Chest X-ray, PA view. Patient: 48 years old, sex M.
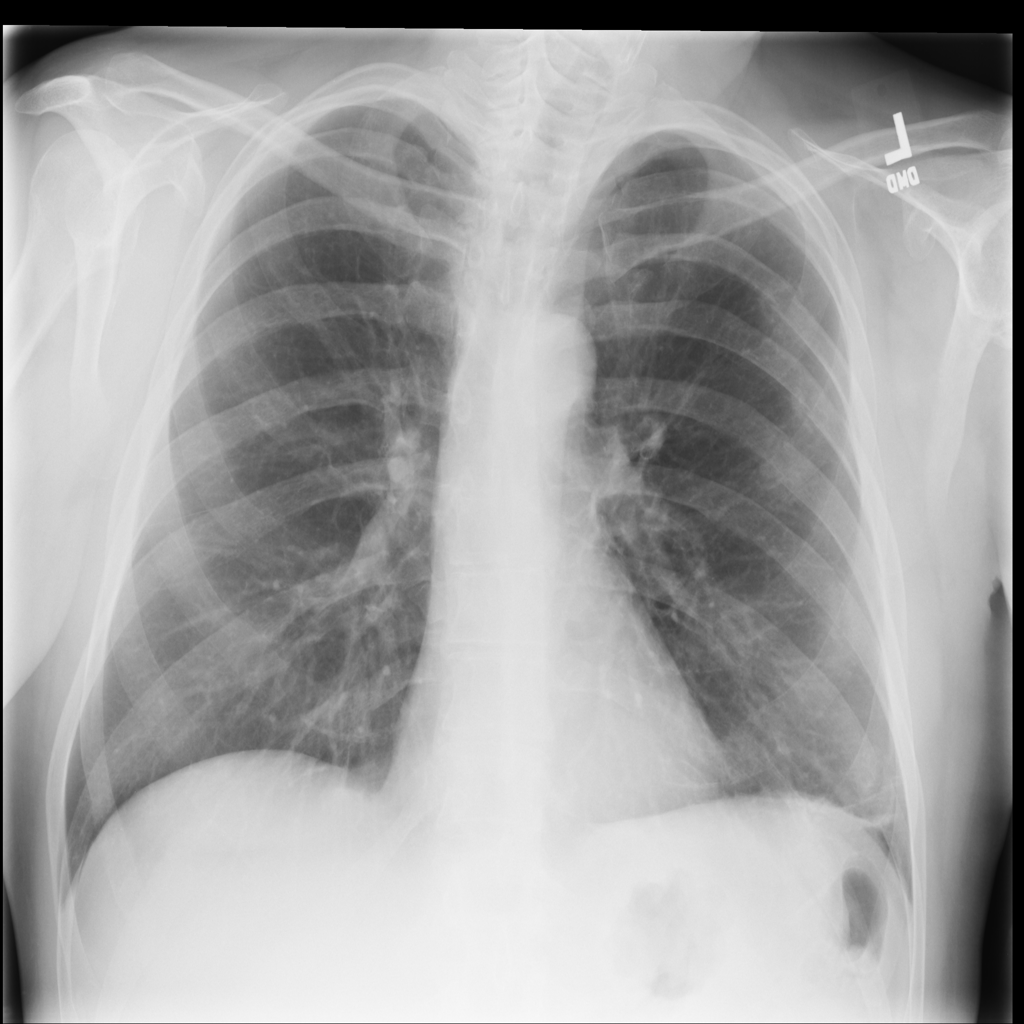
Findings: No Finding